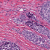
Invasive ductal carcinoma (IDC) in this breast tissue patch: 0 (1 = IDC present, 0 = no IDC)